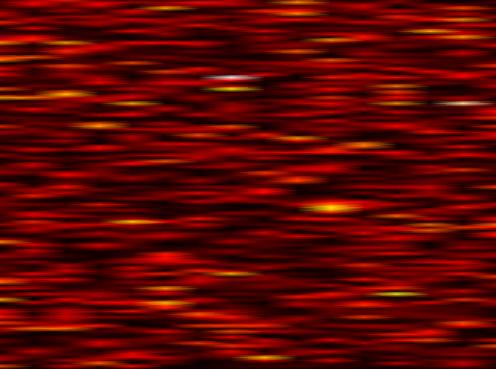
Label: OFDM